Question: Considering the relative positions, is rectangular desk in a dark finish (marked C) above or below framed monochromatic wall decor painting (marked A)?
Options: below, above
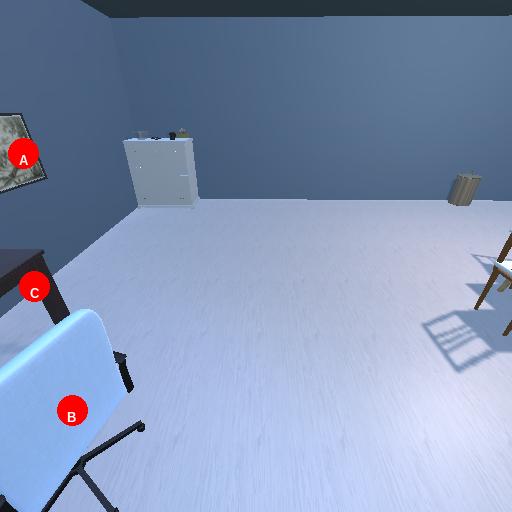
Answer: below